Question: i want to display the images, stored in a table, in PHP DataBase, table name is "" and the column containing the images is named as, ""
(i know this is not a good approach but i need to do it)
now when i run the following code:
'''
<!DOCTYPE html PUBLIC "-//W3C//DTD XHTML 1.0 Transitional//EN" "http://www.w3.org /TR/xhtml1/DTD/xhtml1-transitional.dtd">
<html xmlns="http://www.w3.org/1999/xhtml">
<head>
<meta http-equiv="Content-Type" content="text/html; charset=iso-8859-1" />
<title>Untitled Document</title>
</head>
<body>
<?php
$con = mysql_connect("localhost","root","");
if (!$con)
{
die('Could not connect: ' . mysql_error());
}
mysql_select_db("sendemotions", $con);
$result = mysql_query("SELECT * FROM gifts");
echo "<table border='1'>
<tr>
<th>Item Picture/th>
<th>Name Of Item</th>
<th>Item Type</th>
<th>Item Price</th>
</tr>";
while($row = mysql_fetch_array($result))
{
echo "<tr>";
echo "<td>" . $row['pics'] . "</td>";
echo "<td>" . $row['g_name'] . "</td>";
echo "<td>" . $row['g_price'] . "</td>";
echo "<td>" . $row['g_type'] . "</td>";
echo "</tr>";
}
echo "</table>";
mysql_close($con);
?>
</body>
</html>
'''
i get a table displayed bu its has weird values in the column named, pictures:

please tell me what is the error and how to slove this :( i badly need to do it.
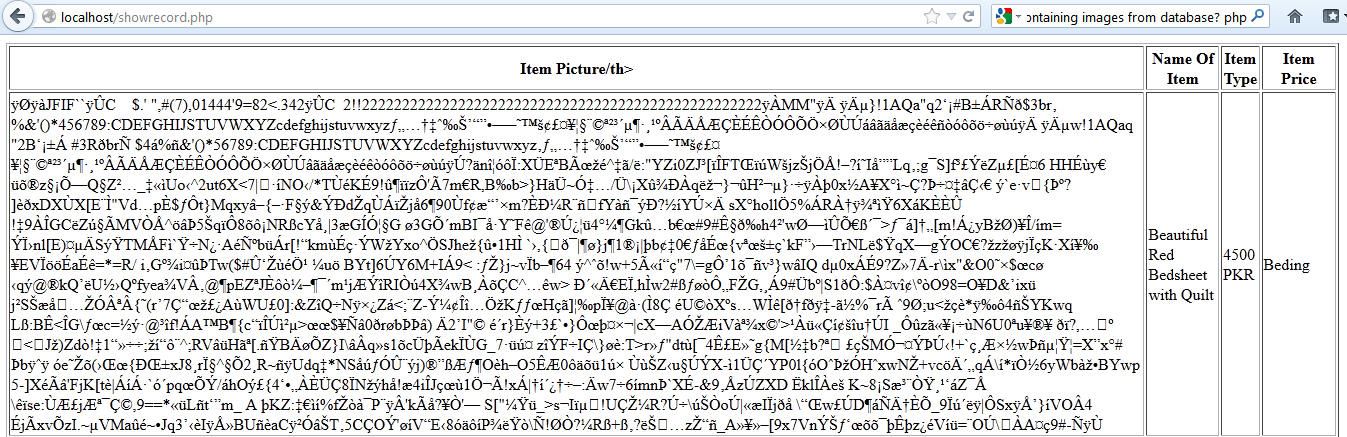
Answer: I think you need a second php script to fetch the image. This script then needs to send the image header to display an image.
Examle would be something like:
'''
<?php
$id = $_GET['id']; #WARNING INSECURE. FOR DEMO ONLY!!!
connectToDatabase(); #However you do it
$sql = "SELECT pics FROM gifts WHERE ID = $id";
$result = mysql_query($sql) or die(mysql_error());
$row = mysql_fetch_array($result);
header("Content-type: image/jpeg");
echo $row['pics'];
$db->close();
?>
'''
WARNING: Abovo code is highly insecure!!! You need to check if $_GET['id'] is integer!
In your original php script you would then include this in the imagerow.
'''
echo '<td><img src="http://yourdomain/imagescript.php?id="' . $row['id'] . '"></td>';
'''
This code is not testet... just a quick overview for you.